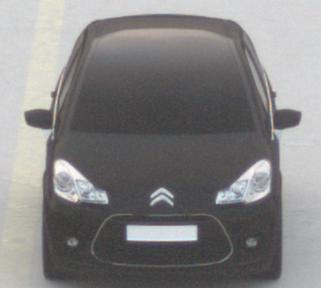
Make: Citroen
Model: C3 1.1
Detailed model: C3 (II)
Model produced from: 2010/01
Model produced until: 2012/03
Doors: 5
Color: black
Road condition: dry road
Daytime: sunrise or sunset
Contrast: low contrast